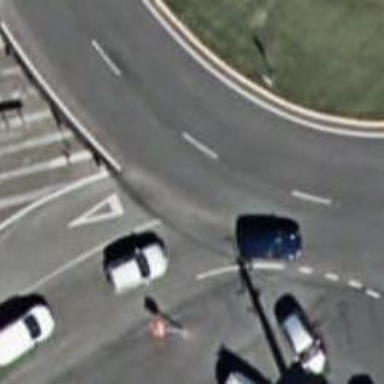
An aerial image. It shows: Road with "give way" sign.